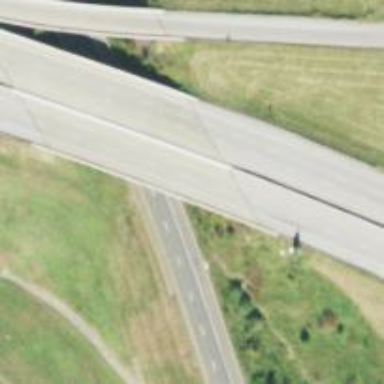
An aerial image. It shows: Motorway.